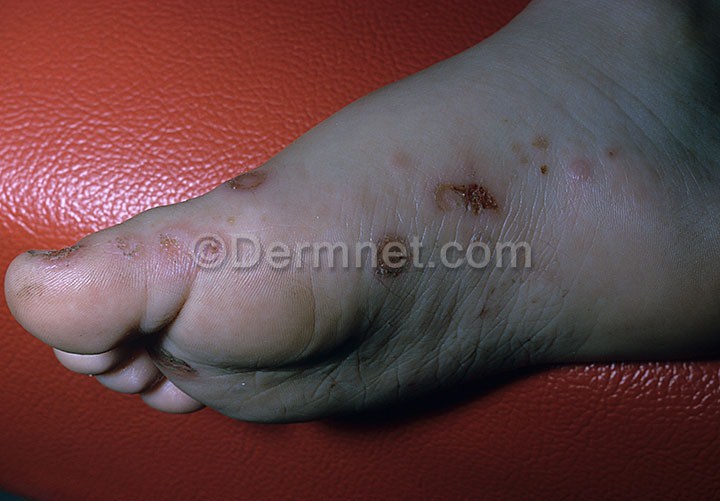
Disease: Bullous Disease Photos